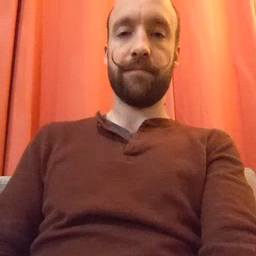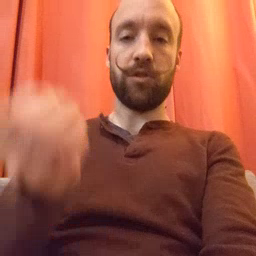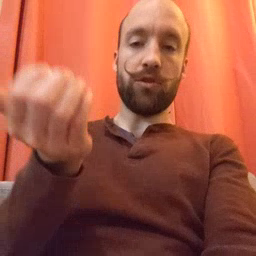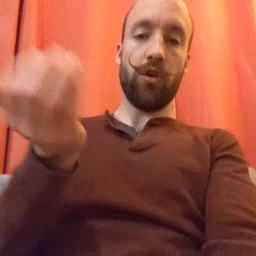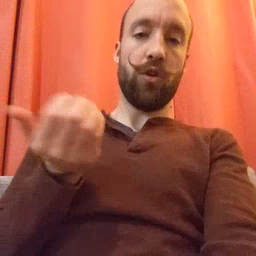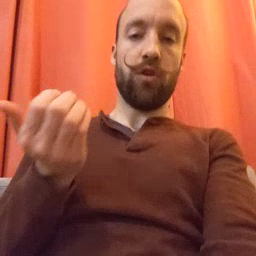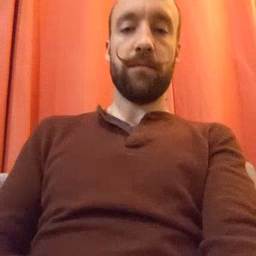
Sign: drawer